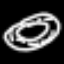
Label: donut